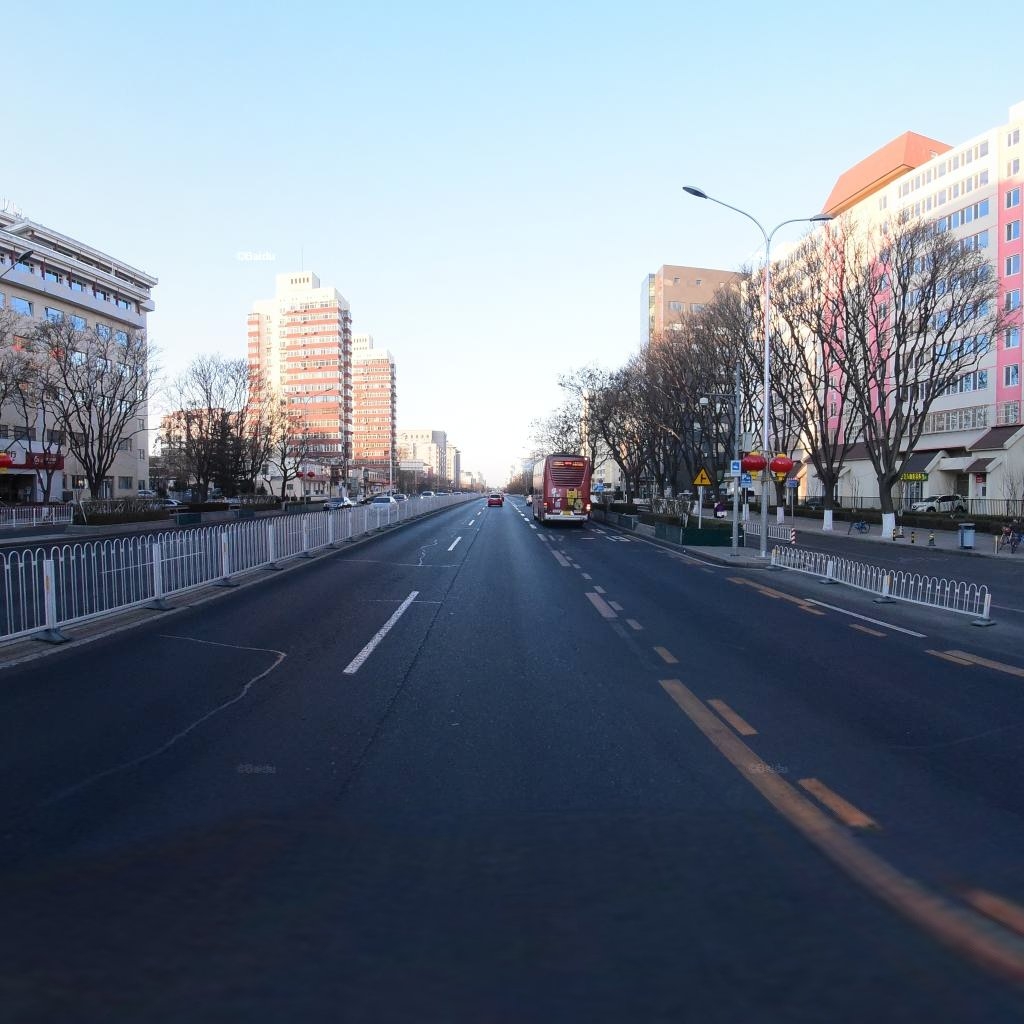
Region: Dongcheng
Road damage annotations: transverse patch, longitudinal patch, longitudinal crack, transverse patch, transverse patch, longitudinal patch, transverse patch